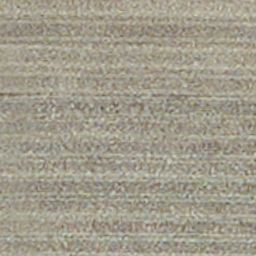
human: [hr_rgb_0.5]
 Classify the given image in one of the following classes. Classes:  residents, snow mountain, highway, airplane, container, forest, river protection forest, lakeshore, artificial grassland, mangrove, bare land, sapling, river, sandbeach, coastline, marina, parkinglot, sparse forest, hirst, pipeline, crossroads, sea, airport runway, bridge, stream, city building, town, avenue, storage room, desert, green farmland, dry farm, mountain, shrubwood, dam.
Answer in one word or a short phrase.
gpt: dry farm